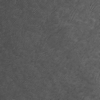
Label: not_dusty